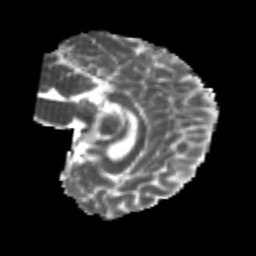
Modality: MD
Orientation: sagittal
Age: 22
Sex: female
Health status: healthy
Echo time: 0.074 s